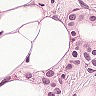
Metastatic tissue present: yes